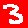
Digit: 3